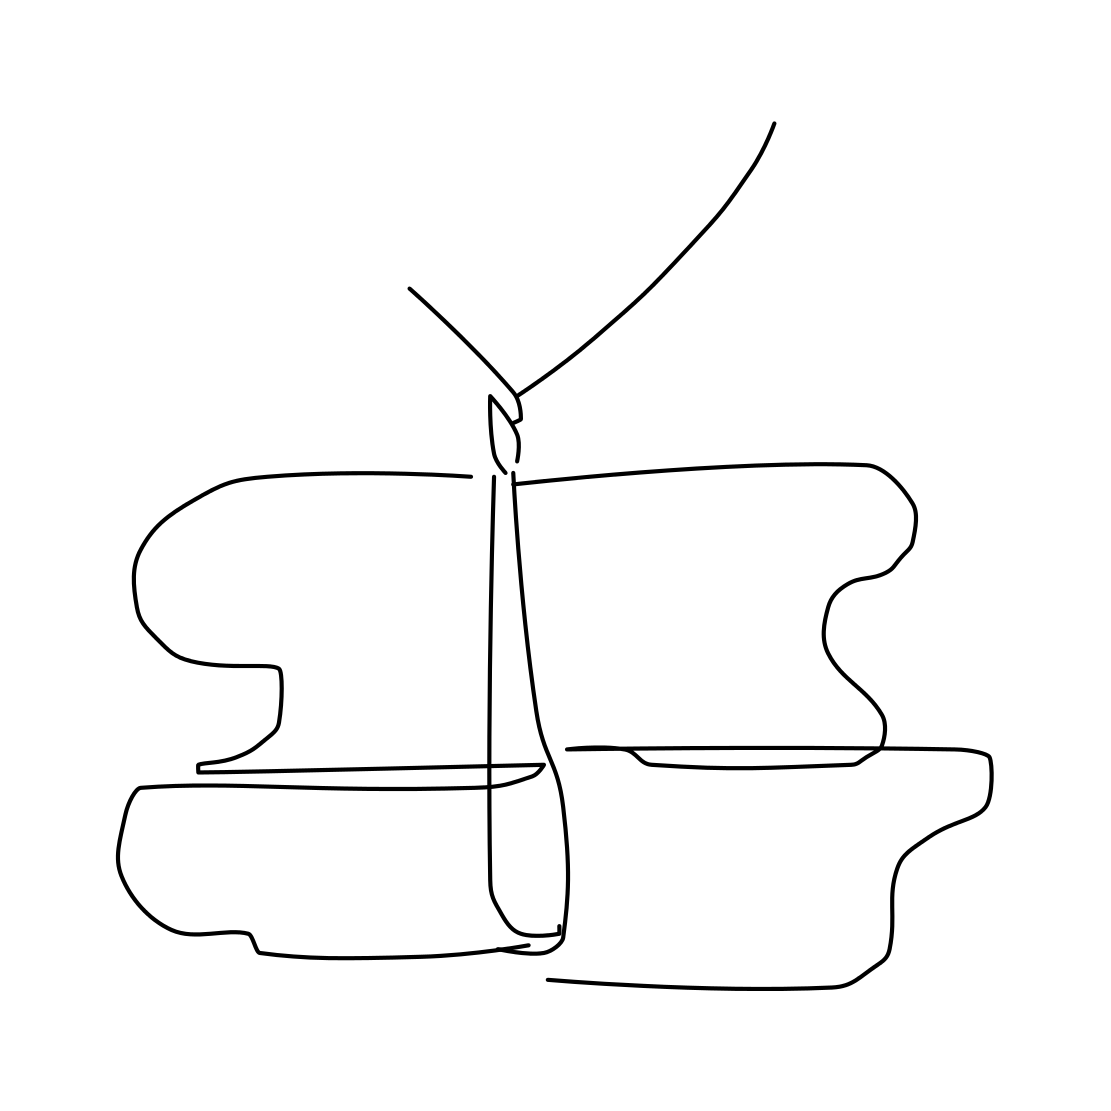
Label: butterfly